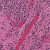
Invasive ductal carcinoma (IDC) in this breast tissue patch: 0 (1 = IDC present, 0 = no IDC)